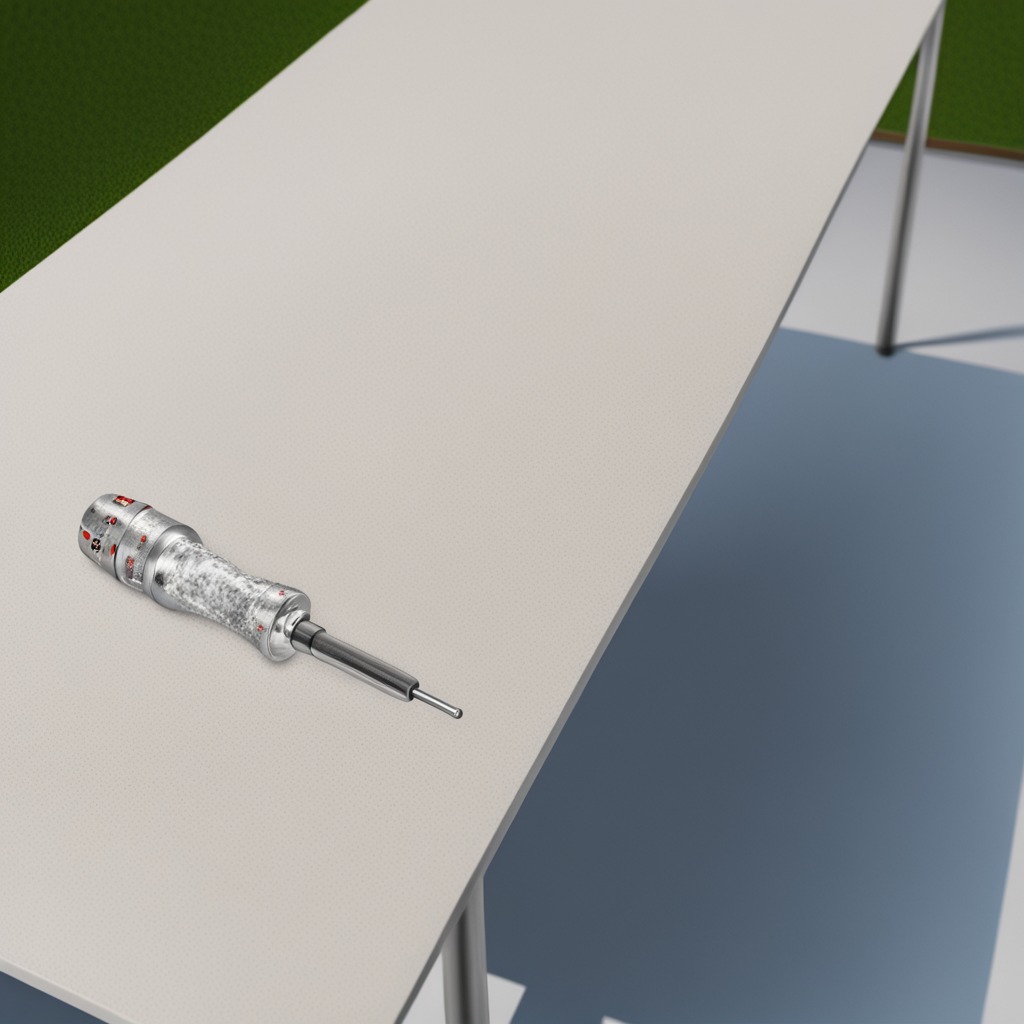
A screwdriver lies on a clean utility table in a temporary outdoor tool station textured surface afternoon light completely empty no clutter no objects on or around the table